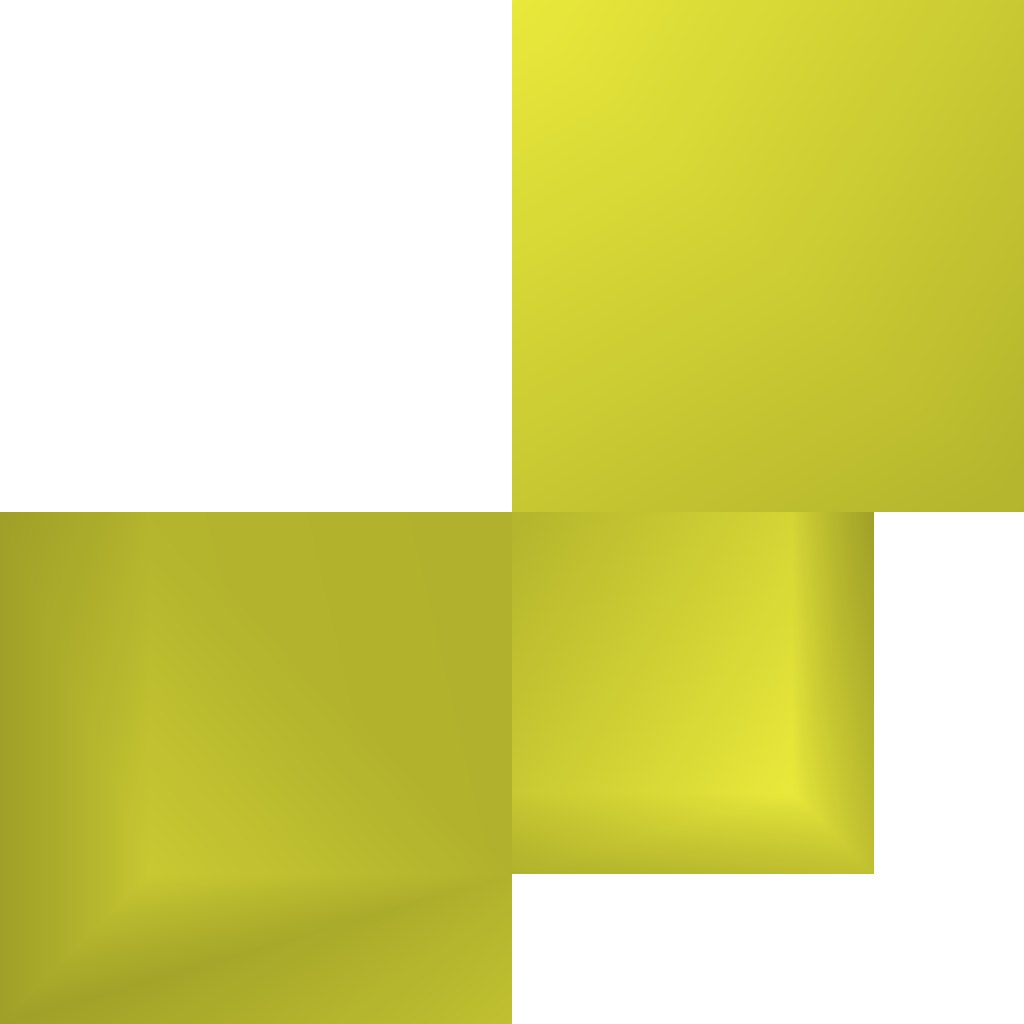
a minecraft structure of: Clock Timer (Small) bad low quality